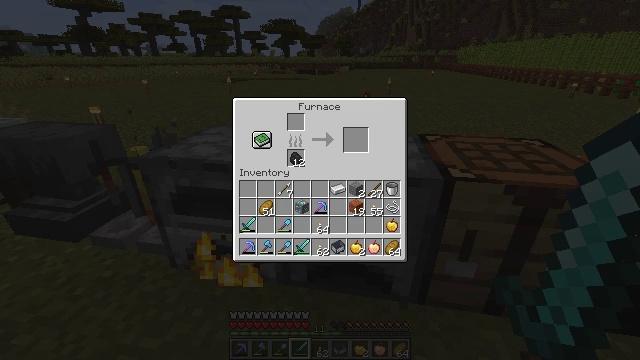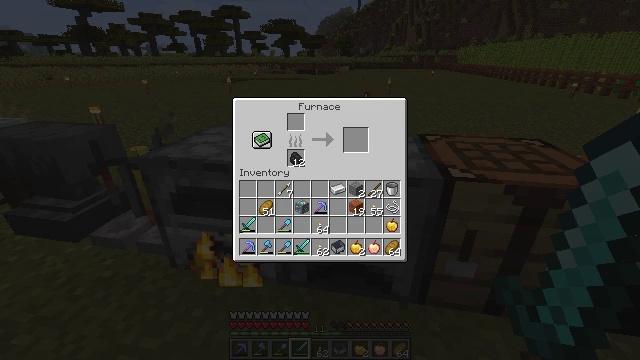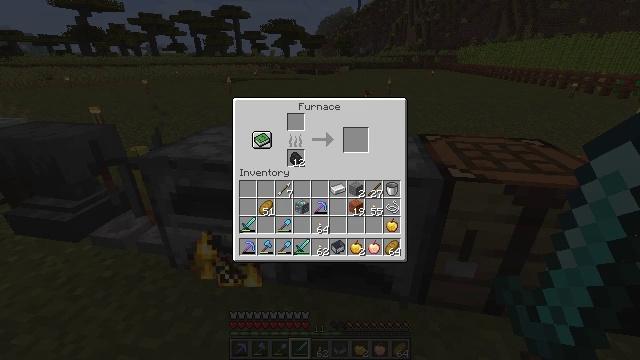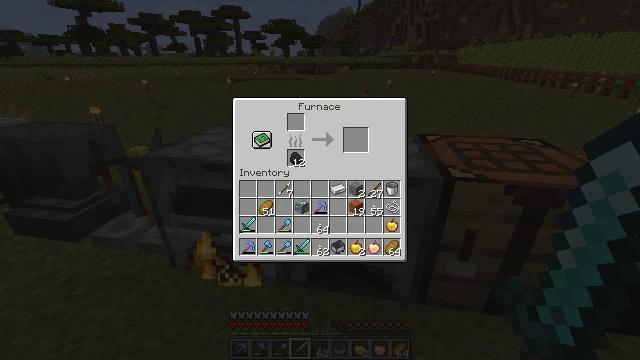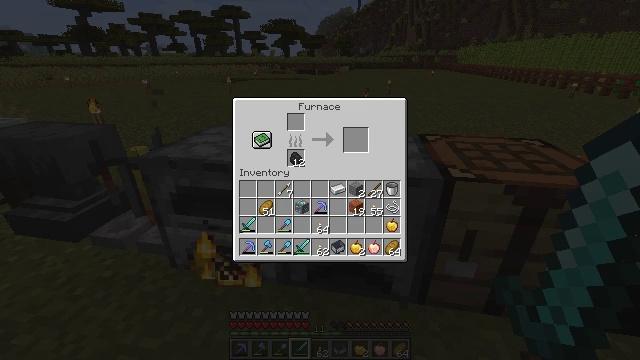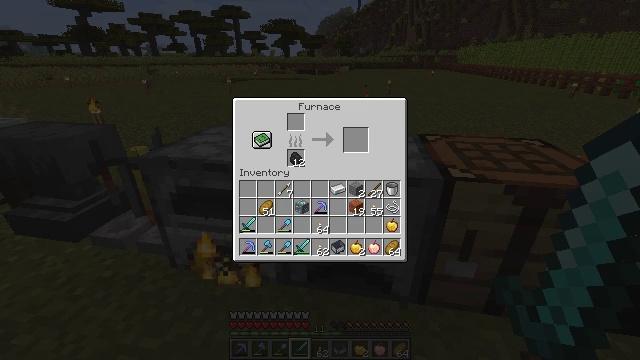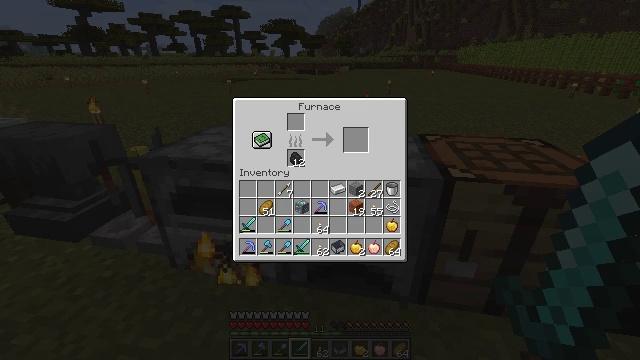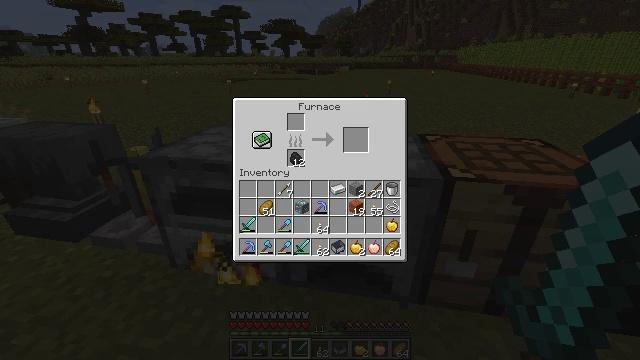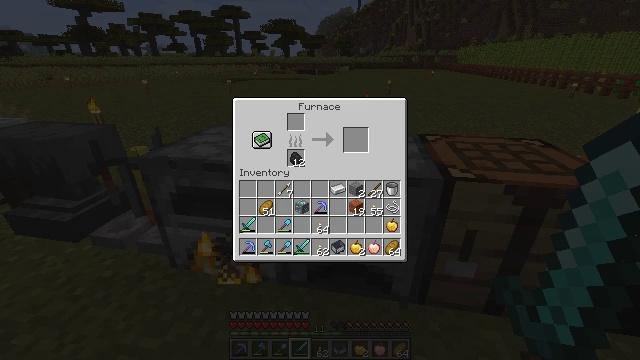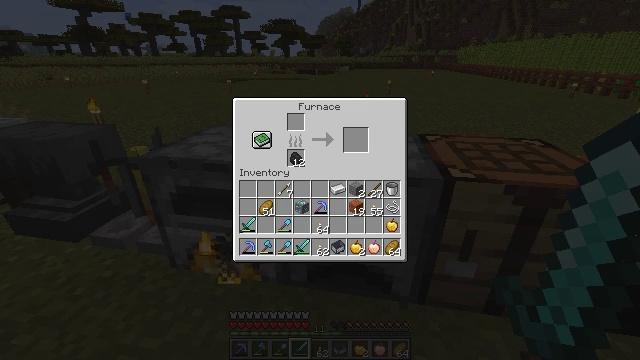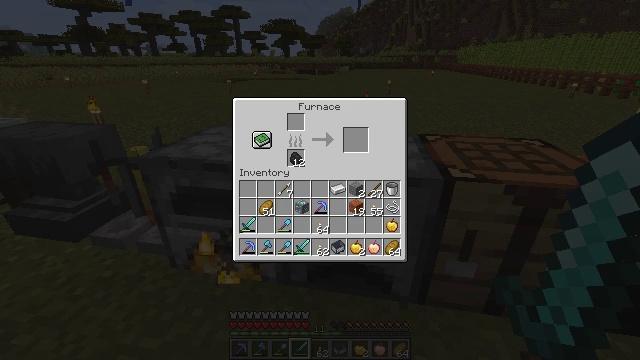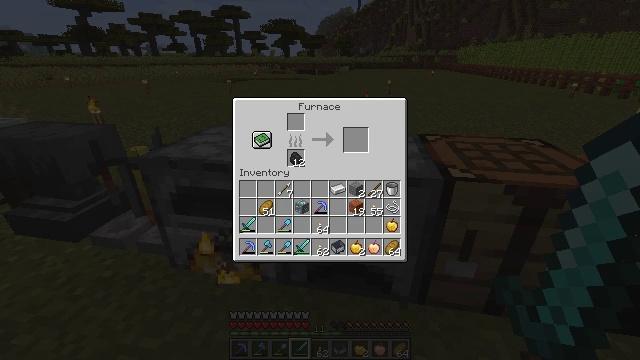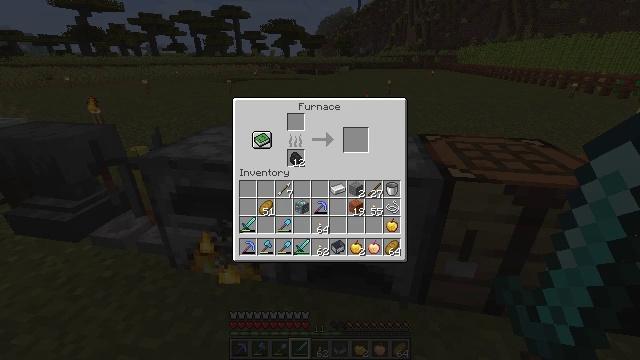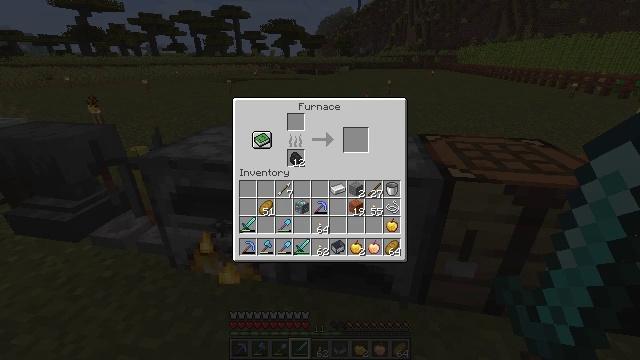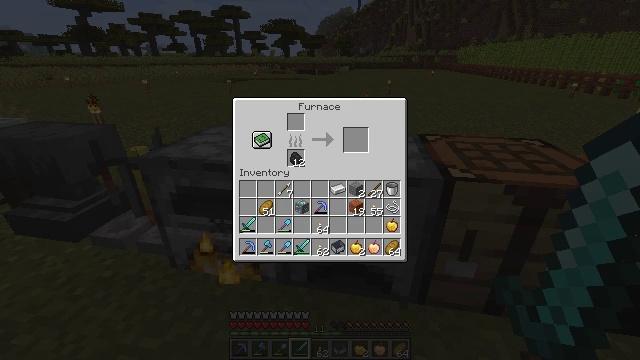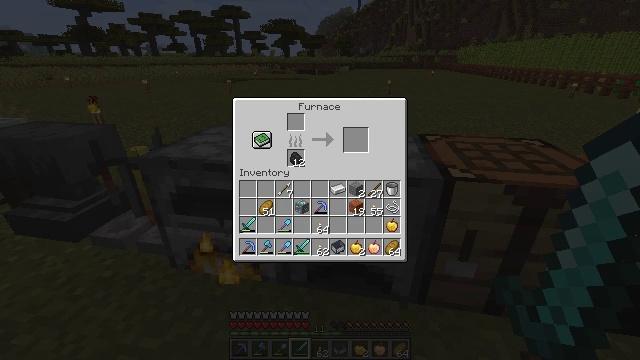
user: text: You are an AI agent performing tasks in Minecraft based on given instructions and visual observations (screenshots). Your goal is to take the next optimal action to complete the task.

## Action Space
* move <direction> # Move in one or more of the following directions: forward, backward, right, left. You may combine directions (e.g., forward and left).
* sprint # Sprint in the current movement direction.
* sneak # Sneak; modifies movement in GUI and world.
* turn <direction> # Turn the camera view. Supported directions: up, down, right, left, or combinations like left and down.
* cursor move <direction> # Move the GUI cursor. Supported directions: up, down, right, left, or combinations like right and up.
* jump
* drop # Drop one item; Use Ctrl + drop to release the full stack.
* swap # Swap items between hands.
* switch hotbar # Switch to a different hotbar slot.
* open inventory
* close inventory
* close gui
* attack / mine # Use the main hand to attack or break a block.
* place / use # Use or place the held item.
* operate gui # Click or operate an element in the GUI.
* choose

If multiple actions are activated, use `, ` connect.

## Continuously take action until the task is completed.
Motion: motion action
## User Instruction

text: Create a diamond by combining the right materials.
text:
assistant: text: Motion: no_op
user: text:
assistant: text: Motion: no_op
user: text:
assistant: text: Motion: no_op
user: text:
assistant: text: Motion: no_op
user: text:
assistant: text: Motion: no_op
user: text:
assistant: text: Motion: no_op
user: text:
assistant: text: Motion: no_op
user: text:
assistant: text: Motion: no_op
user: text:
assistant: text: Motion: no_op
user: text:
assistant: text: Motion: no_op
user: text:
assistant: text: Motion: no_op
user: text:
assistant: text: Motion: no_op
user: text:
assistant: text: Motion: no_op
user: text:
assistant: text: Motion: no_op
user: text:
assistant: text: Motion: no_op
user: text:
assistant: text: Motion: no_op
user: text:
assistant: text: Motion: no_op
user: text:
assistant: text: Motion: no_op
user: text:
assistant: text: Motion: no_op
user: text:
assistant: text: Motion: no_op
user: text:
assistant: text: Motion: no_op
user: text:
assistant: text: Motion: no_op
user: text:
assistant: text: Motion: no_op
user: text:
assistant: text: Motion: no_op
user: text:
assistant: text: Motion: no_op
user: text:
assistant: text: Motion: no_op
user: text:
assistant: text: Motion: no_op
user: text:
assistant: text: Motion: no_op
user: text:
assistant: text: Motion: no_op
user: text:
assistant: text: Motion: no_op